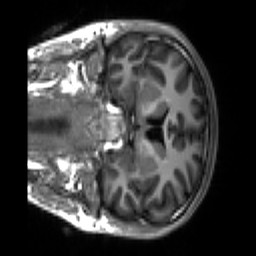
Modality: T1w
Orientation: coronal
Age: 19
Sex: male
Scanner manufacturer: siemens
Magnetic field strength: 3 T
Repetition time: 2.3 s
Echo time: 0.00267 s